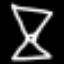
Label: hourglass